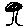
Label: tree